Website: walmart
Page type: customer-info-address
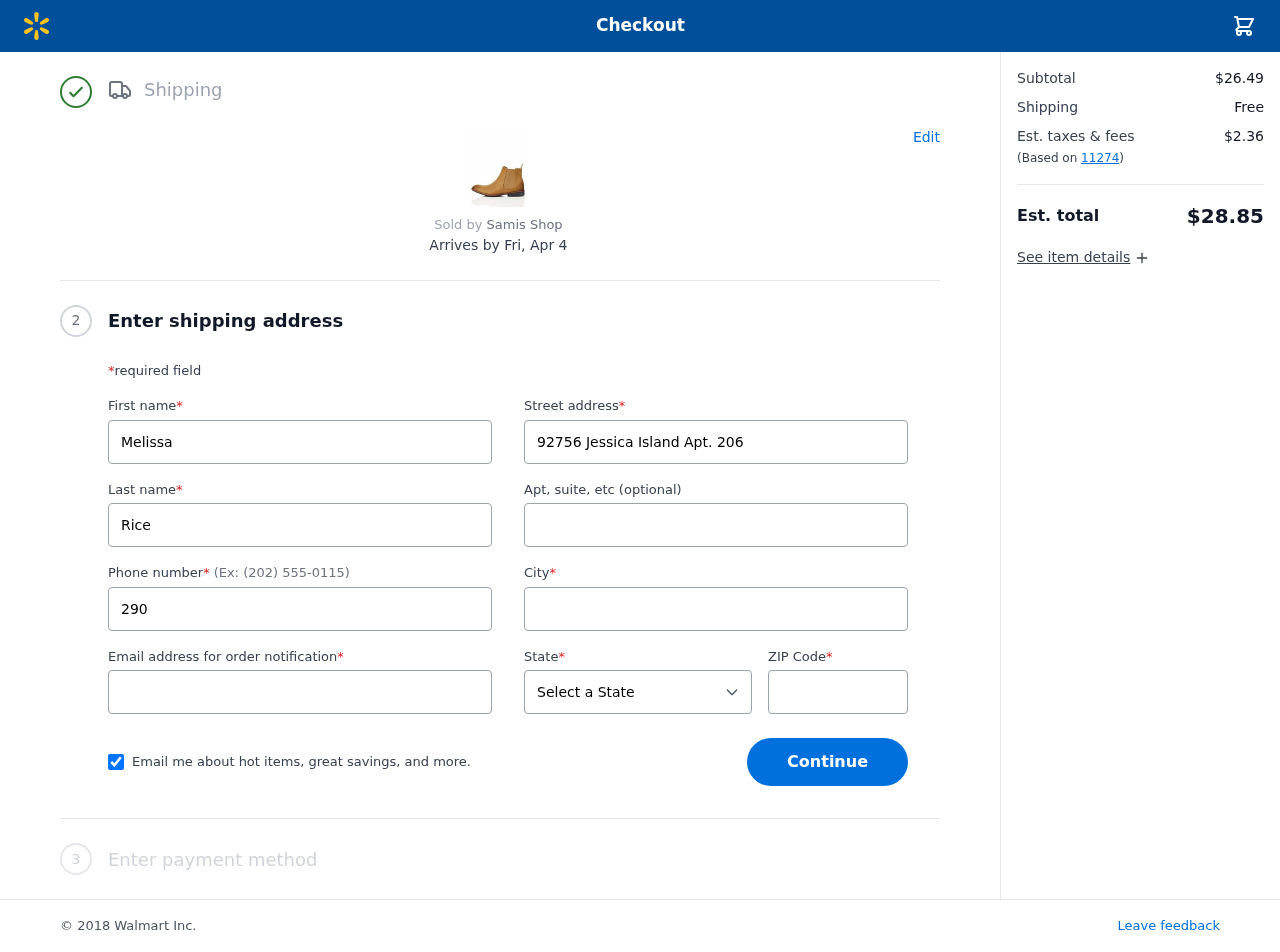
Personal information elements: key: PII_CITY
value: West Angelafurt
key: PII_EMAIL
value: melissa_rice@gmail.com
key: PII_FIRSTNAME
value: Melissa
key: PII_LASTNAME
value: Rice
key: PII_PHONE
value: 2904462070
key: PII_POSTCODE
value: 11274
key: PII_STATE
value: Iowa
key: PII_STREET
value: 92756 Jessica Island Apt. 206
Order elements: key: ORDER_DELIVERY_DATE
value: Fri, Apr 4
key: ORDER_SUBTOTAL
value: $26.49
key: ORDER_SHIPPING_COST
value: Free
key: ORDER_TAX
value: $2.36
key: ORDER_TOTAL
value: $28.85